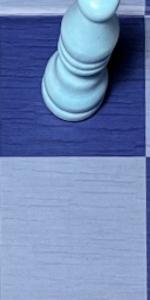
Label: Empty